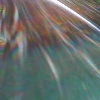
Label: sunburn